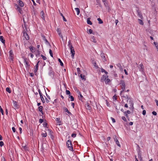
Tumor epithelial tissue: no
Tumor-associated stroma tissue: yes
Normal tissue: no